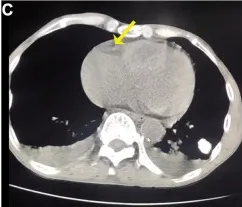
(C) The mediastinal window of the chest CT reveals a small amount of pericardial effusion.
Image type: radiology (ct)